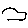
Label: car